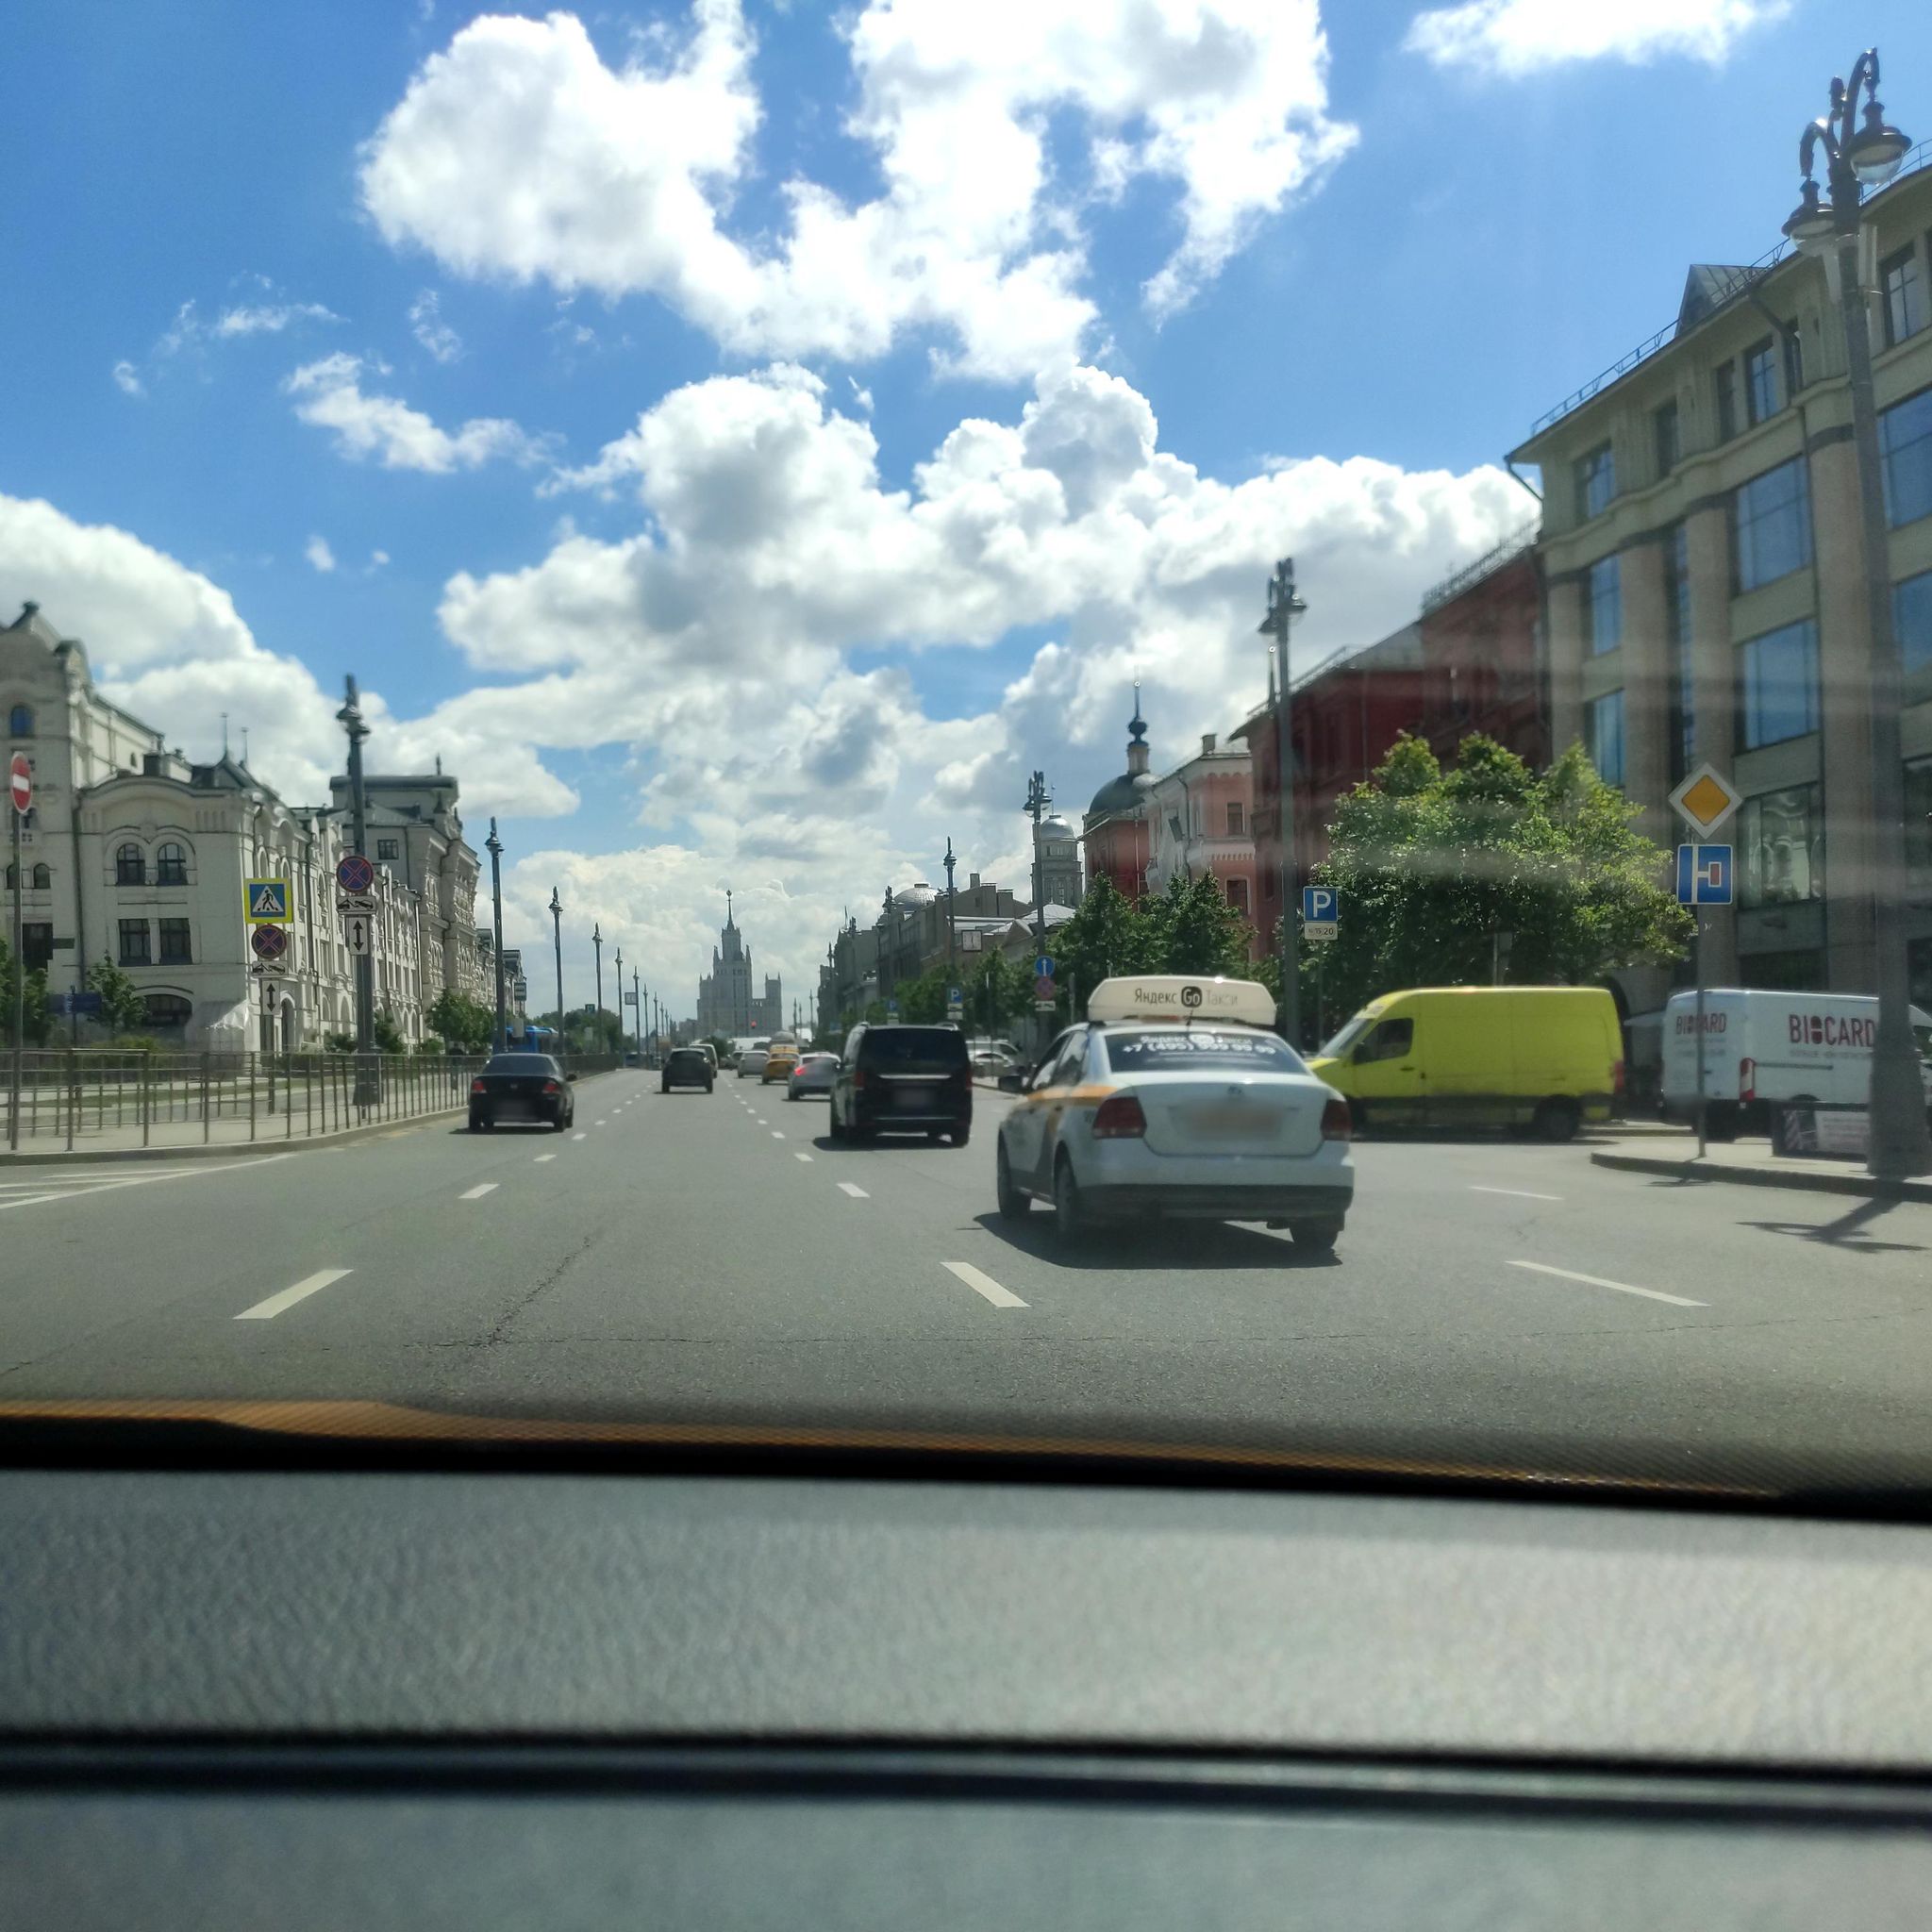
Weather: clear
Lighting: day
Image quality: good
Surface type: driving surface
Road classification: primary
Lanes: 5
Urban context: urban centre
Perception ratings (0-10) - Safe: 6.68, Lively: 5.74, Beautiful: 3.83, Boring: 4.12, Depressing: 2.27, Wealthy: 5.19